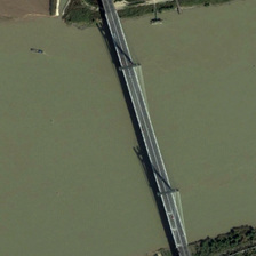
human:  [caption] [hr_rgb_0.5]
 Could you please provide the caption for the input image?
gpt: the suspension bridge is across the broad river .

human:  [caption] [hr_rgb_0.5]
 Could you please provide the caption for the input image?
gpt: the cable stayed bridge crosses the dark green river .

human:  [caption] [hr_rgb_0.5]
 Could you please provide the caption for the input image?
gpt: the cable stayed bridge straightly spans the river which has roads and rows of trees on its banks .

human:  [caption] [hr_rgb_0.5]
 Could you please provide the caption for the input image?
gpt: here is a double tower stayed cable bridge across the river with two ships traveling in .

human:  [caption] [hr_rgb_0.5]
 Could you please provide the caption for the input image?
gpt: some green plants are in two sides of a river with a bridge over it .